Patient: sex F, age 68
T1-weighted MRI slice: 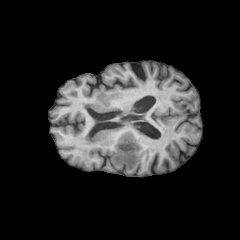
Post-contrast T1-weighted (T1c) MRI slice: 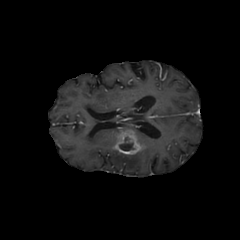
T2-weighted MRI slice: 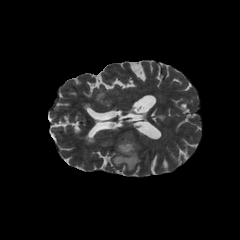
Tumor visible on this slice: yes
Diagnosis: Glioblastoma, IDH-wildtype
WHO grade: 4